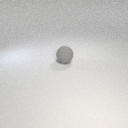
large gray rubber sphere